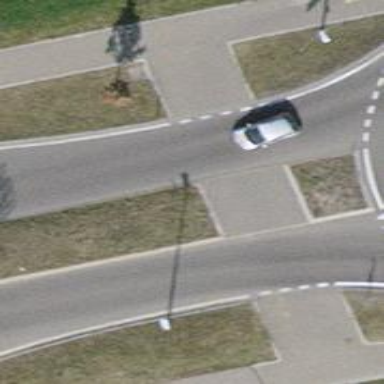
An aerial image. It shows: Uncontrolled road crossing.